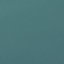
Land use / land cover class: SeaLake